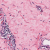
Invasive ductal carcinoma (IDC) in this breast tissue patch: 0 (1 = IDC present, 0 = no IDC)